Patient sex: M
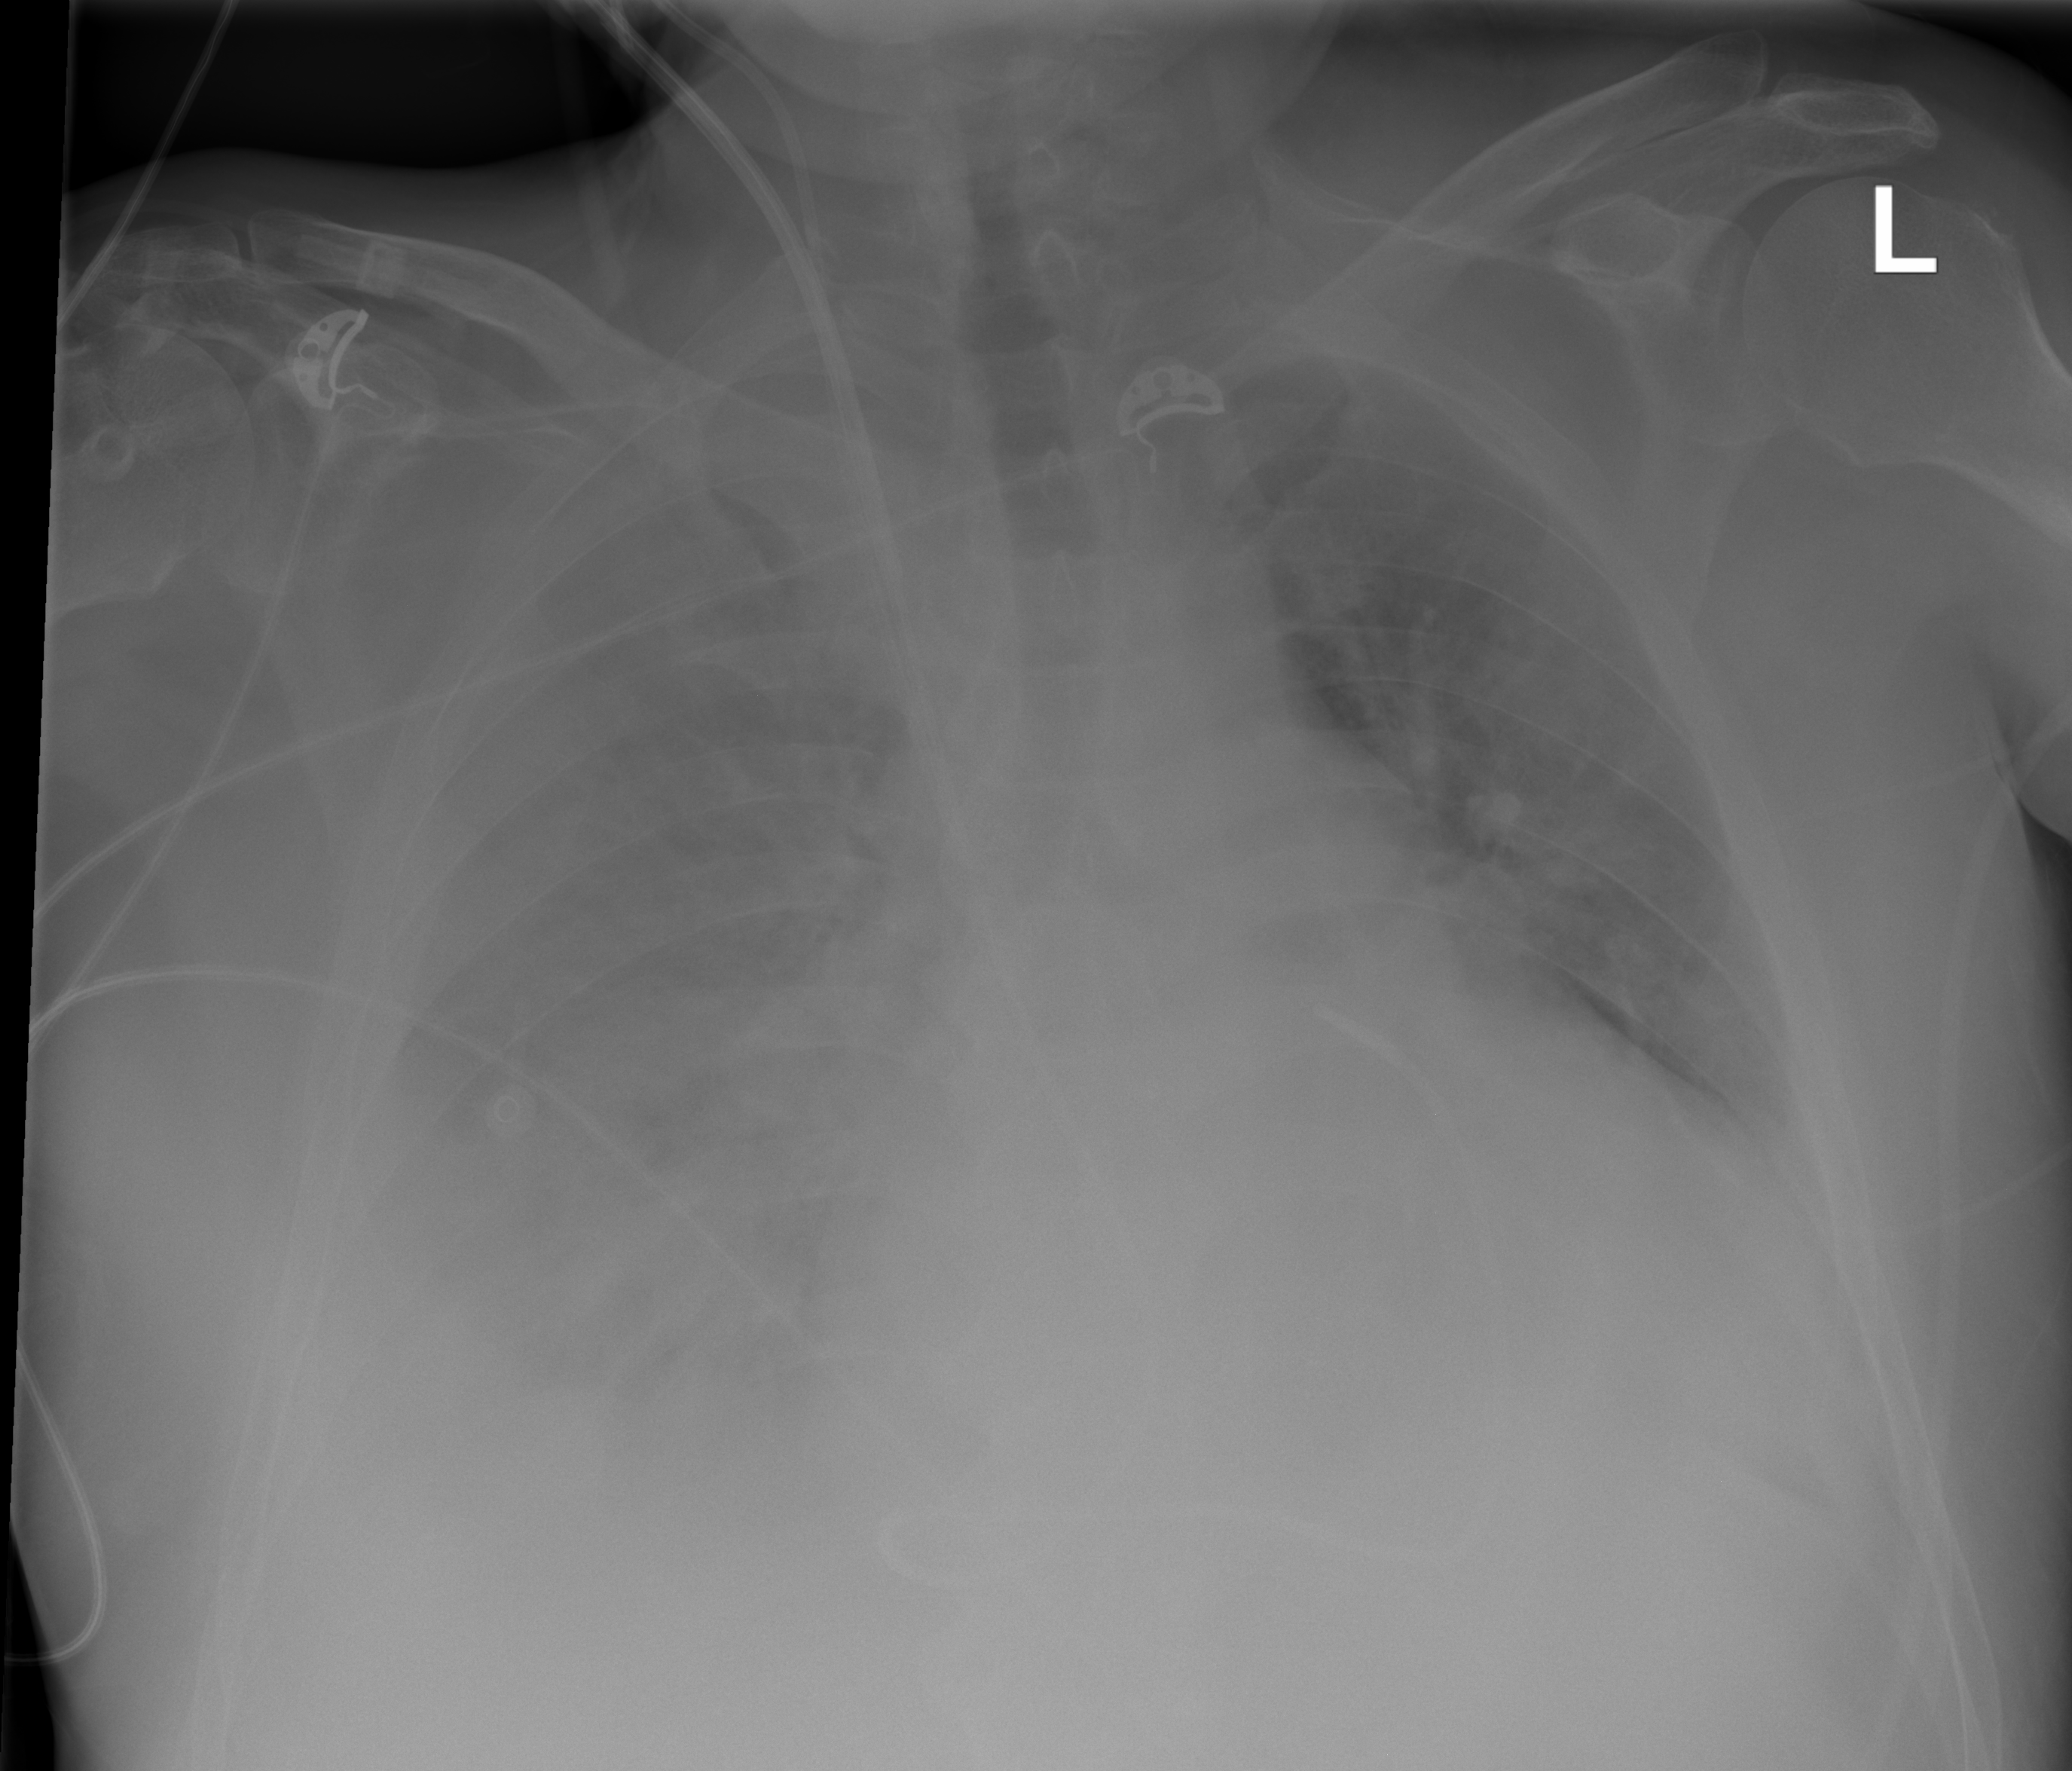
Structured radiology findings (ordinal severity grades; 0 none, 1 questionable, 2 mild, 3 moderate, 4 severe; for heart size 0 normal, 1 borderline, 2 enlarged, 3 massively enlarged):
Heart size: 2
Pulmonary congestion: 0
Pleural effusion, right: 3
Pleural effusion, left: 2
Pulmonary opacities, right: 2
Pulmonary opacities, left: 0
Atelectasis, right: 3
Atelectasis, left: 2